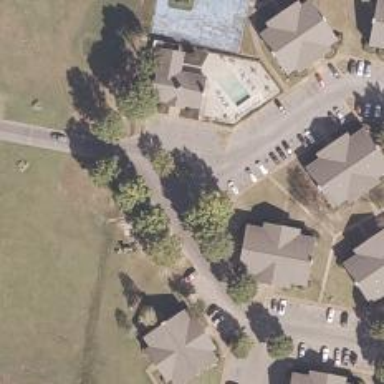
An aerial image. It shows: Living street.